Interaction volume radius: 10 \u00c5
Interaction volume height: 10 \u00c5
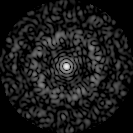
Disorder parameter: 0.824